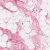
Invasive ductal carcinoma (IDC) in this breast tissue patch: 0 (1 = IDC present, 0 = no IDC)